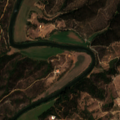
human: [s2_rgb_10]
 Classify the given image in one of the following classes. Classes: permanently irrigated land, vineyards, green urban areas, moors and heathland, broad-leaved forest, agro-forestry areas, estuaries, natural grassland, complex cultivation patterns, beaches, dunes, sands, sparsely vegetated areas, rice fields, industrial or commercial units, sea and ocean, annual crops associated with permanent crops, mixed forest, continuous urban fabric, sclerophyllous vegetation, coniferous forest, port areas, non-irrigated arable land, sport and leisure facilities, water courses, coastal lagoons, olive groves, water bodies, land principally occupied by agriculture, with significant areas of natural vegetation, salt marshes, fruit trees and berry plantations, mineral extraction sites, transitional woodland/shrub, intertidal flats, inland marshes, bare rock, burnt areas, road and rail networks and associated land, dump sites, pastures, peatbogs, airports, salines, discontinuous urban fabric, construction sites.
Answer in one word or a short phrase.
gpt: discontinuous urban fabric, permanently irrigated land, land principally occupied by agriculture, with significant areas of natural vegetation, broad-leaved forest